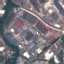
Land use / land cover: Industrial